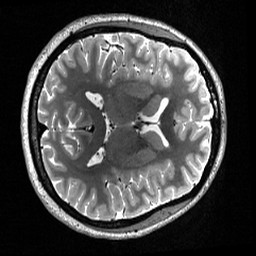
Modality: T2w
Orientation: axial
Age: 26
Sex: female
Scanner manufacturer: siemens
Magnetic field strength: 3 T
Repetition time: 3.2 s
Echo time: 0.566 s